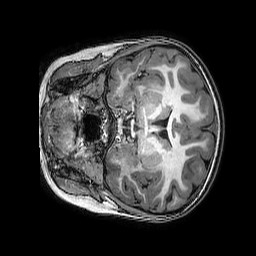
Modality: T1w
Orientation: coronal
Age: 6
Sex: female
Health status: healthy